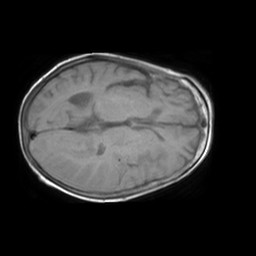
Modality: T1w
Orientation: axial
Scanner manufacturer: philips
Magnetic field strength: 1.5 T
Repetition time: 0.55 s
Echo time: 0.015 s